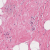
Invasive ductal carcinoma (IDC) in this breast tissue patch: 0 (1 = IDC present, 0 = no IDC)